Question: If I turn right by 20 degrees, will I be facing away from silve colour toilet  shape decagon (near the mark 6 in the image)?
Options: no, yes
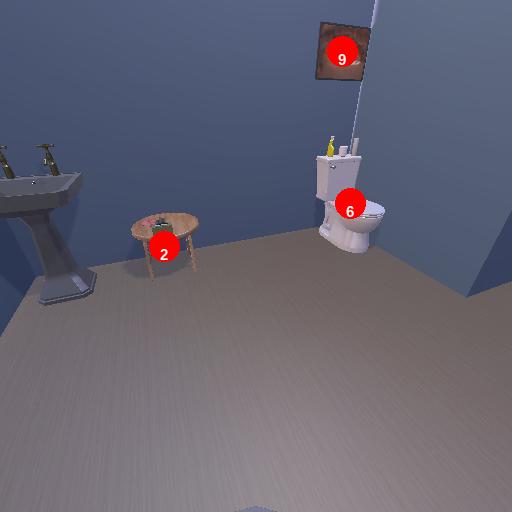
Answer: no